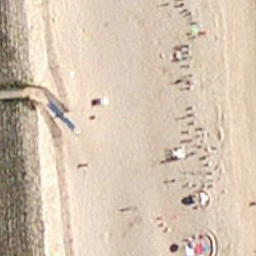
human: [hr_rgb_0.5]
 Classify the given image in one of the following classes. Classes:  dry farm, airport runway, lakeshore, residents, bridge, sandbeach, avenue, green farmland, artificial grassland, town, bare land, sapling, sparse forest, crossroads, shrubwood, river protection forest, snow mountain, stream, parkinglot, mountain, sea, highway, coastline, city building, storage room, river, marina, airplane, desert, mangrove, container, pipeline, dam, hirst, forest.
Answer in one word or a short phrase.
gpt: sandbeach